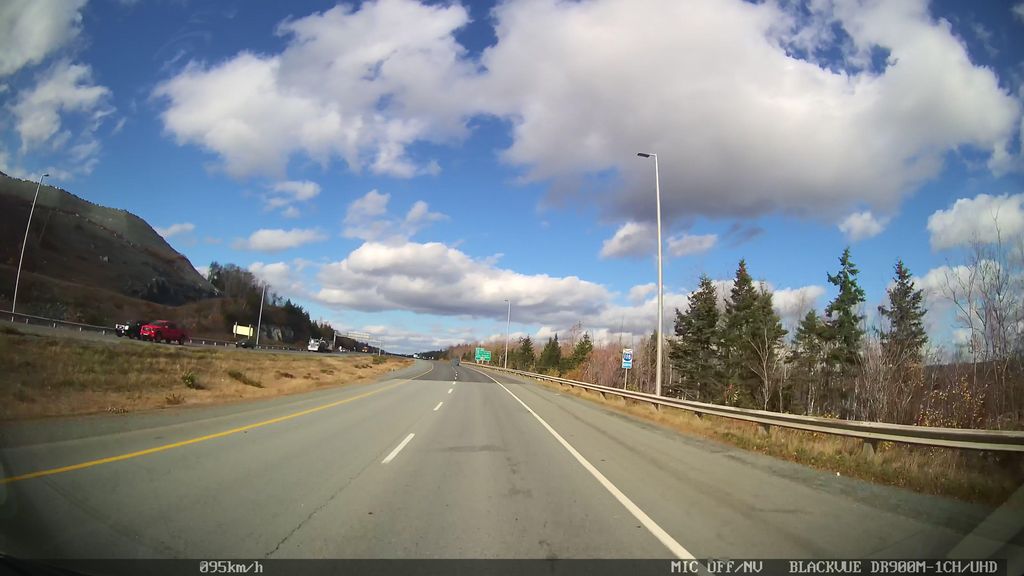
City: halifax